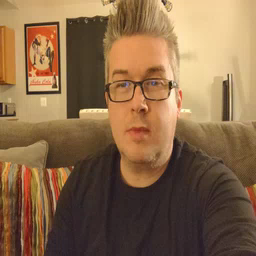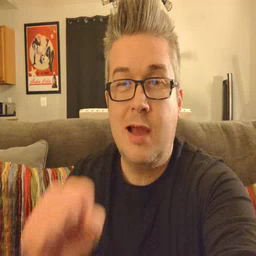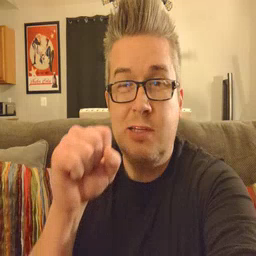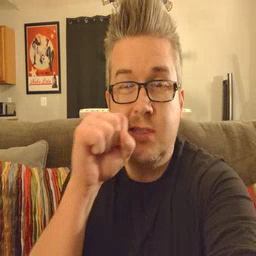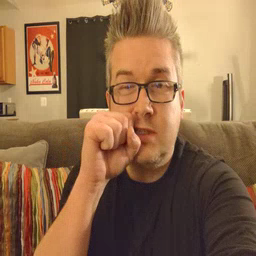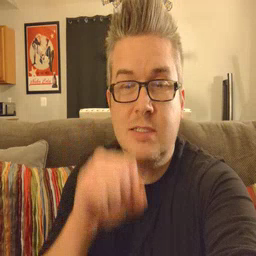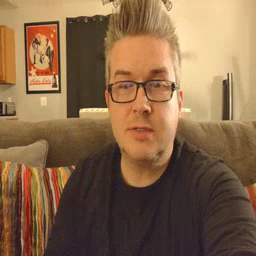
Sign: carrot